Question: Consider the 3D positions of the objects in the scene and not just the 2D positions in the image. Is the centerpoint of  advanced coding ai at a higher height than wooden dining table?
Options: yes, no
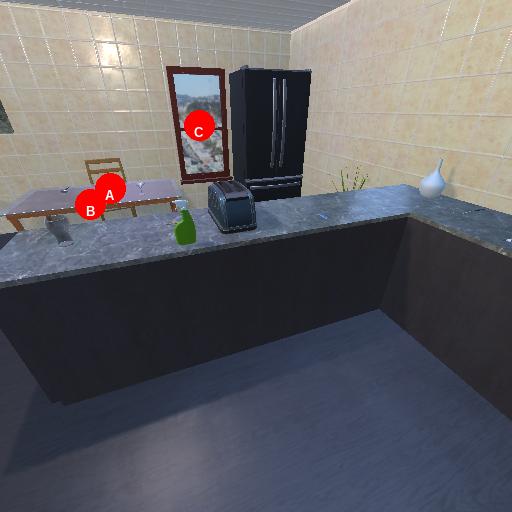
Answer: yes